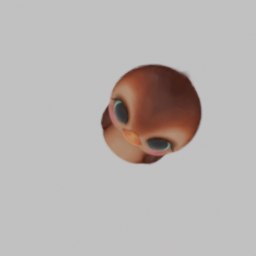
Label: animals